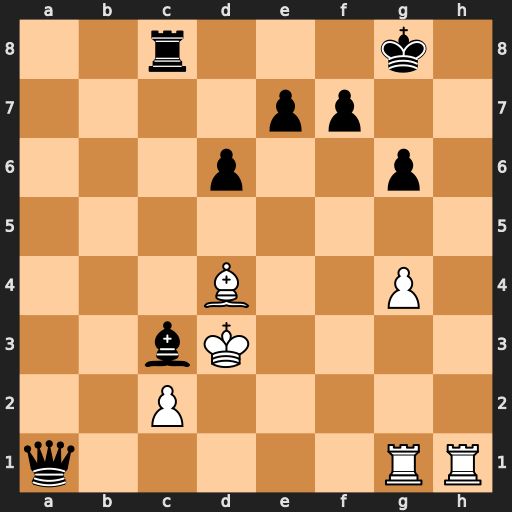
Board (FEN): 2r3k1/4pp2/3p2p1/8/3B2P1/2bK4/2P5/q5RR
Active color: w
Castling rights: -
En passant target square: -
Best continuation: Rh8#